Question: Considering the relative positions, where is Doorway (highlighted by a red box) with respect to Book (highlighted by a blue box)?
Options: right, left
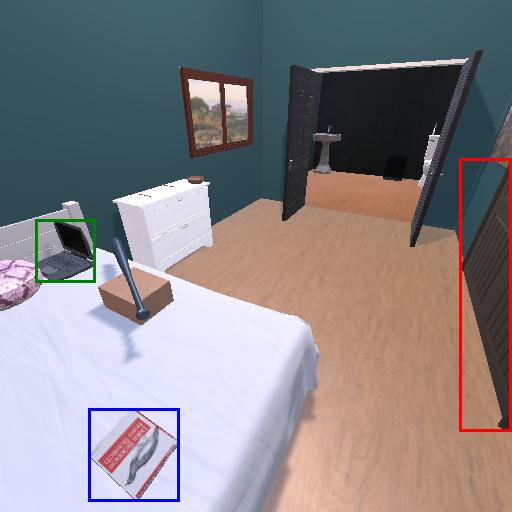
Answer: right